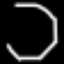
Label: octagon